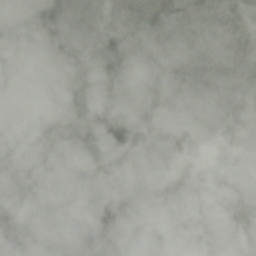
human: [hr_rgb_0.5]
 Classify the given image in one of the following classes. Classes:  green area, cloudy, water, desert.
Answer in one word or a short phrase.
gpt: cloudy